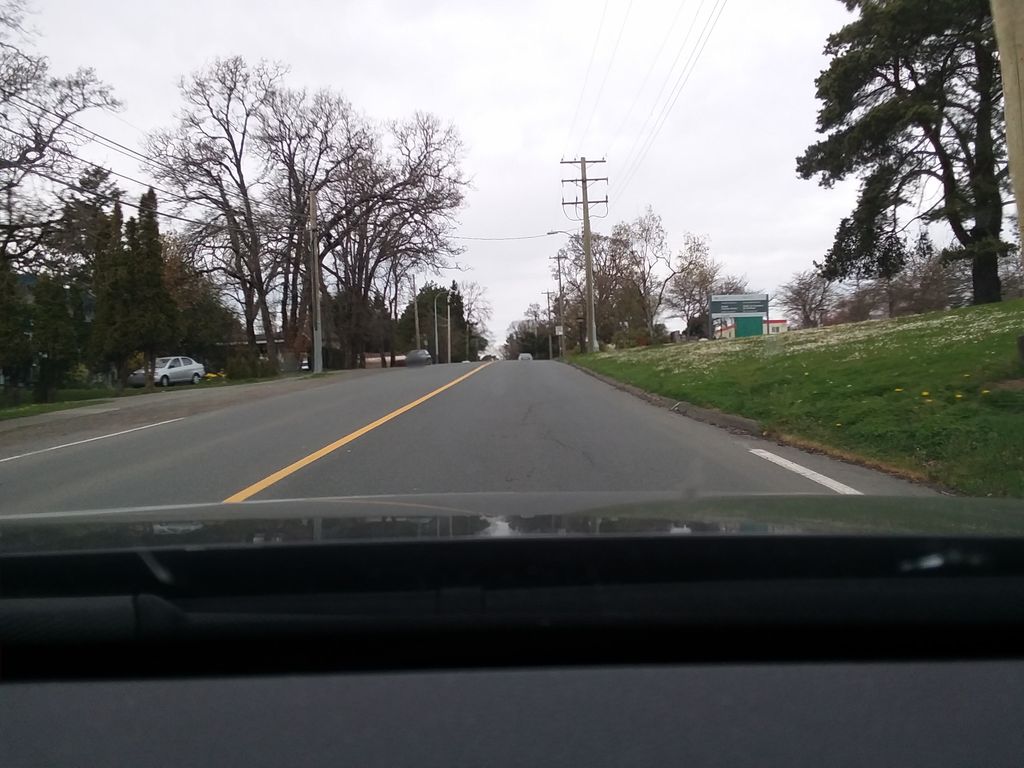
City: victoria